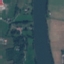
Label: River